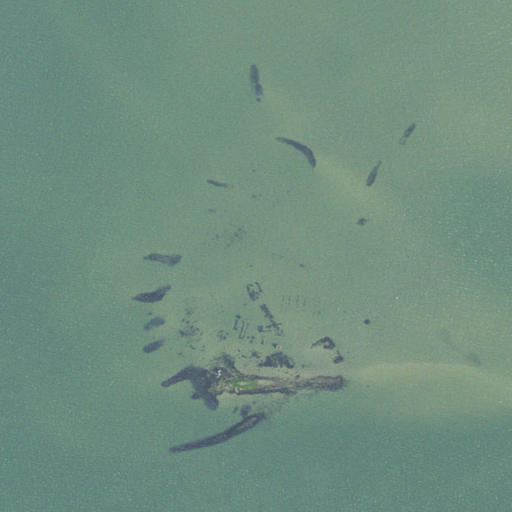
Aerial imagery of island in Virginia named Sandy Island containing only open water